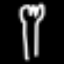
Label: fork